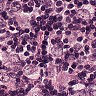
Metastatic tissue present: yes